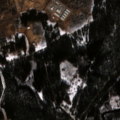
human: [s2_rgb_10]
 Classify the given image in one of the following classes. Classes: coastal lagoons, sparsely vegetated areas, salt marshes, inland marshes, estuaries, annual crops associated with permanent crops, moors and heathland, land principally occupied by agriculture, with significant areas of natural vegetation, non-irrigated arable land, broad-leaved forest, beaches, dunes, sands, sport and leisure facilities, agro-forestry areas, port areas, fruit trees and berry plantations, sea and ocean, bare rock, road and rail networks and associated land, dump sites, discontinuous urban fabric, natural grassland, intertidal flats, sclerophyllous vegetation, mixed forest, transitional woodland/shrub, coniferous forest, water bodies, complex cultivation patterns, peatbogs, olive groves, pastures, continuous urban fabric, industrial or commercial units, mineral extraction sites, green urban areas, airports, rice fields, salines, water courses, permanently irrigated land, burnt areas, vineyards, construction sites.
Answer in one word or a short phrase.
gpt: industrial or commercial units, coniferous forest, mixed forest, sparsely vegetated areas